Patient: sex F, age 66
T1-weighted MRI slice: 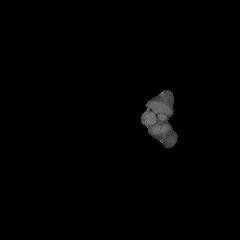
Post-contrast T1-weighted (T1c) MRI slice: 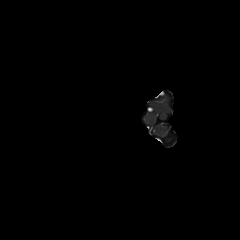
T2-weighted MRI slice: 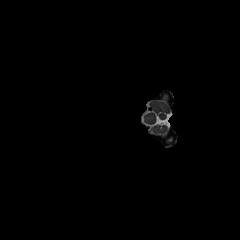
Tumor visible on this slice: no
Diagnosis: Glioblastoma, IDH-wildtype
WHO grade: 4